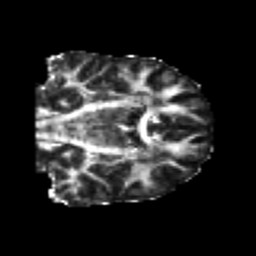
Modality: FA
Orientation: coronal
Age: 22
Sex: male
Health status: healthy
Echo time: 0.074 s